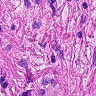
Metastatic tissue present: no